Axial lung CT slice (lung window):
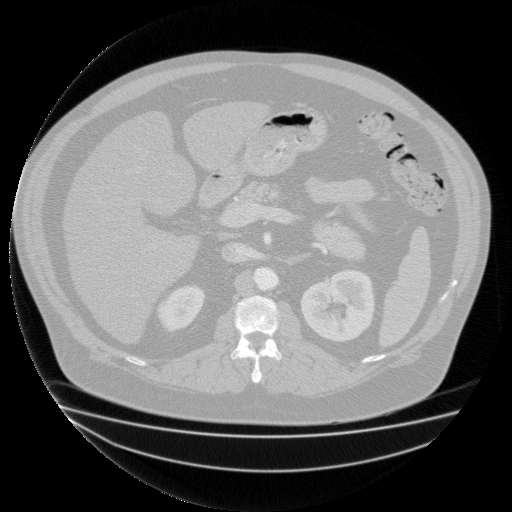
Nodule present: no